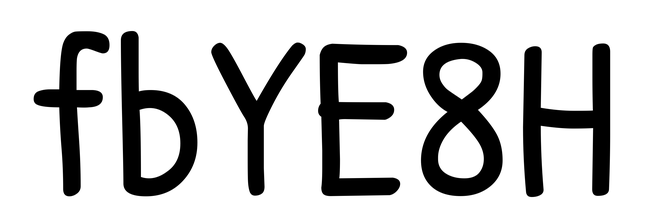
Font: PatrickHand-Regular